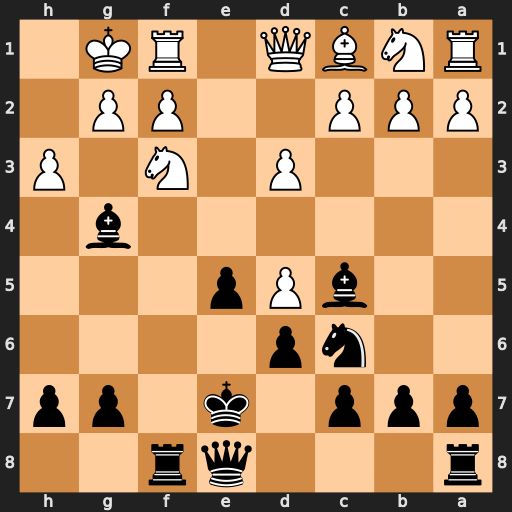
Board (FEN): r3qr2/ppp1k1pp/2np4/2bPp3/6b1/3P1N1P/PPP2PP1/RNBQ1RK1
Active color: b
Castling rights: -
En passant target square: -
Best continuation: Bxf3 Bg5+ Kd7